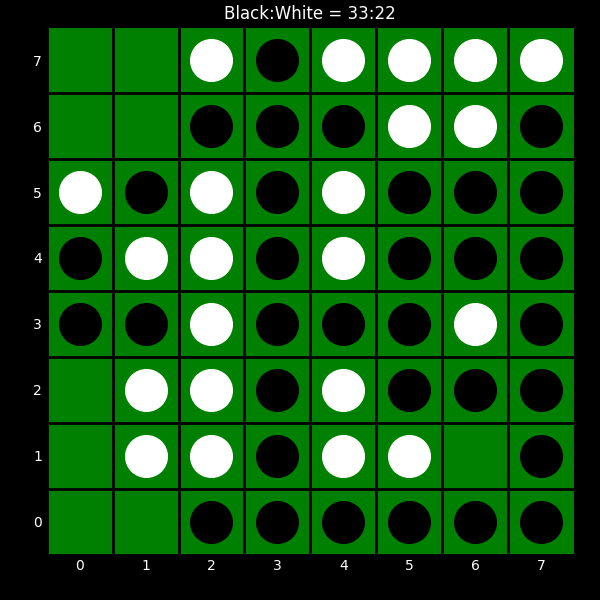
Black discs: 33
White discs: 22